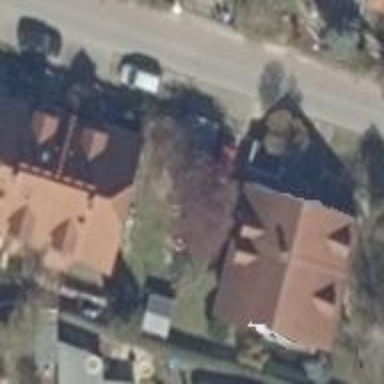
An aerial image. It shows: Half-hipped roof semidetached house.